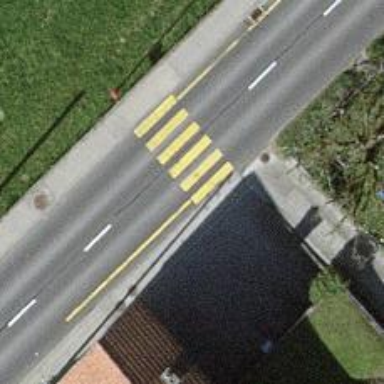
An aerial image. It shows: Zebra crossing on the road.